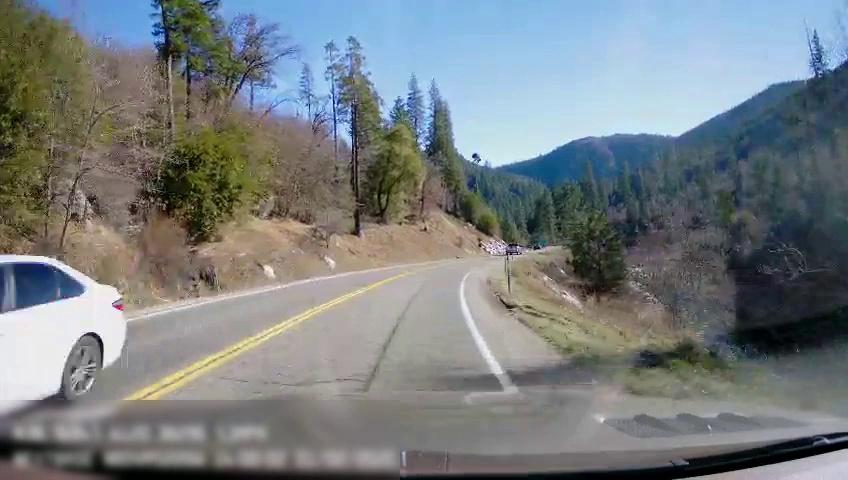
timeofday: Day
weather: Sunny
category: Drivable Space
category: Drivable Space
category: Vehicles | Truck
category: Vehicles | Car
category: Lanes | Opposite Lane
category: Lanes | Current Lane
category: Lanes | Opposite Lane
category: Lanes | Current Lane